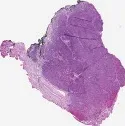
Patient 1. Focal lesions from the pancreatic head [ hematoxylin, and ,eosin [H&E.
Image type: pathology (h&e)